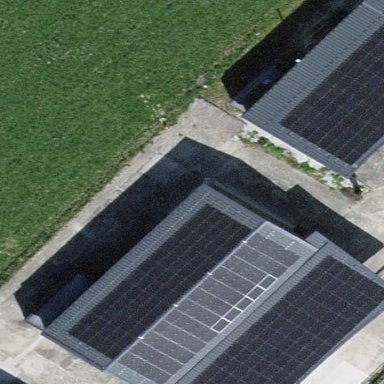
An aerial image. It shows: Solar power generator using photovoltaic method with solar photovoltaic panel types.